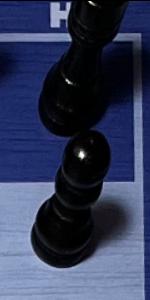
Label: Pawn_Black